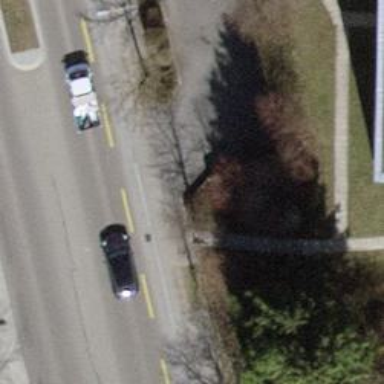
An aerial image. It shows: Unmarked crossing on the road.